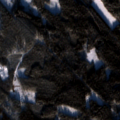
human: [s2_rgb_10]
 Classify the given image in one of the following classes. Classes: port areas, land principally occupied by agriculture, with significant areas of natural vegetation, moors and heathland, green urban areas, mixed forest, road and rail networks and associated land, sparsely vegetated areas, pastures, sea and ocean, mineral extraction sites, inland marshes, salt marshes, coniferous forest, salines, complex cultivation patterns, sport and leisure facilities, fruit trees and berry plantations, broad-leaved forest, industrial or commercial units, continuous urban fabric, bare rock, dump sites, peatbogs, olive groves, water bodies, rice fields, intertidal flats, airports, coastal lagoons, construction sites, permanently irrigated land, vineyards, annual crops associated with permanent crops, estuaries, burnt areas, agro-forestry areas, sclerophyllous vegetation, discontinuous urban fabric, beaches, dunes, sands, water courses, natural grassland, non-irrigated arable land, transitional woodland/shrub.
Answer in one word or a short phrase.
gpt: coniferous forest, mixed forest